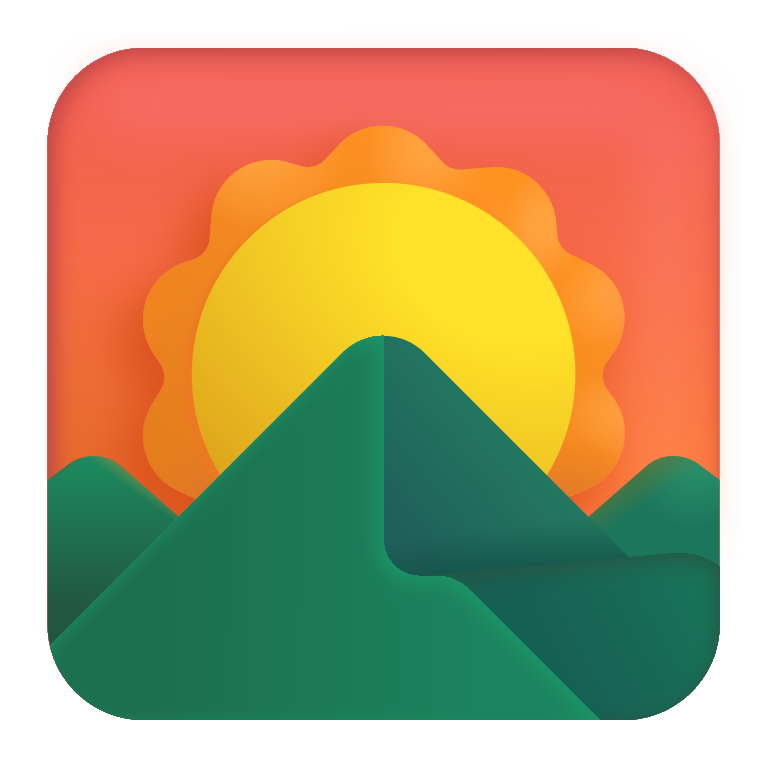
sunrise over mountains color